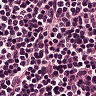
Metastatic tissue present: no